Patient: sex M, age 62
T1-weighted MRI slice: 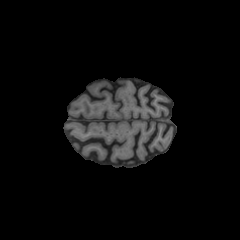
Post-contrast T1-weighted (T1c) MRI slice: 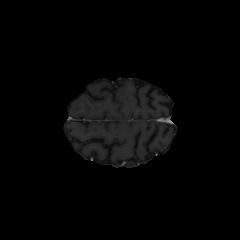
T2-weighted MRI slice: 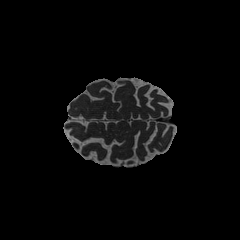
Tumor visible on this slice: no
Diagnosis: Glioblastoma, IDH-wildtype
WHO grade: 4